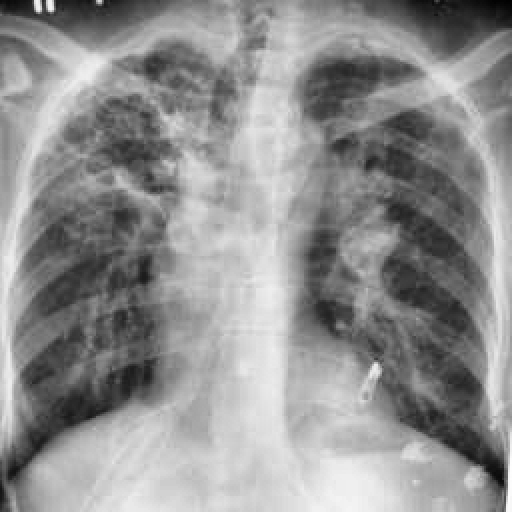
Finding: TUBERCULOSIS